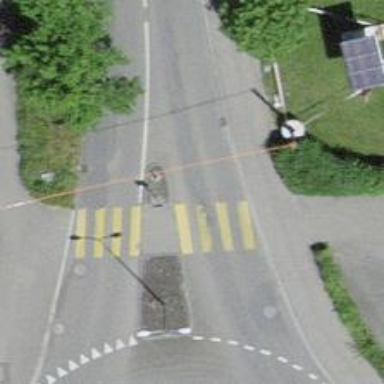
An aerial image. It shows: Public transport stop position.